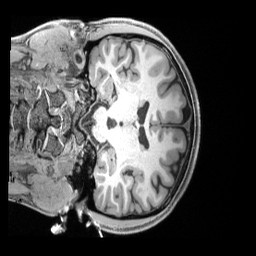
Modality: T1w
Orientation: coronal
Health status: healthy
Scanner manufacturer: siemens
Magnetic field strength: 3 T
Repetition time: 2.4 s
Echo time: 0.00222 s